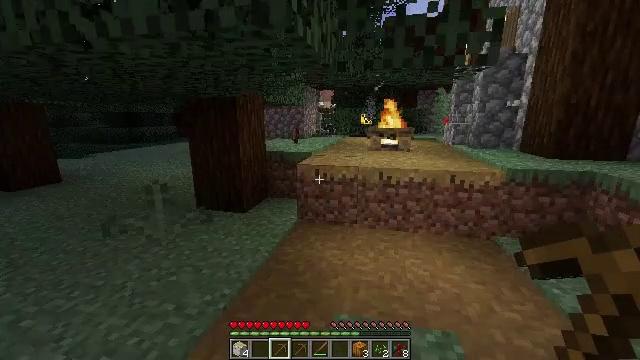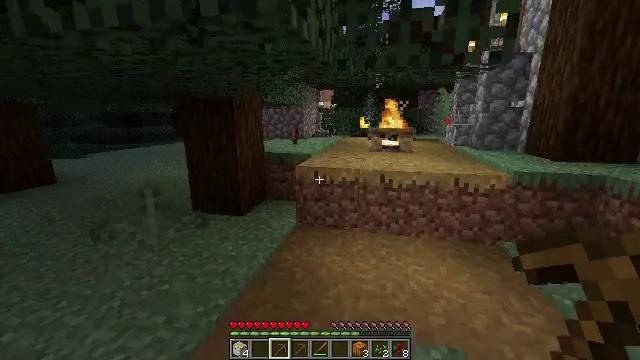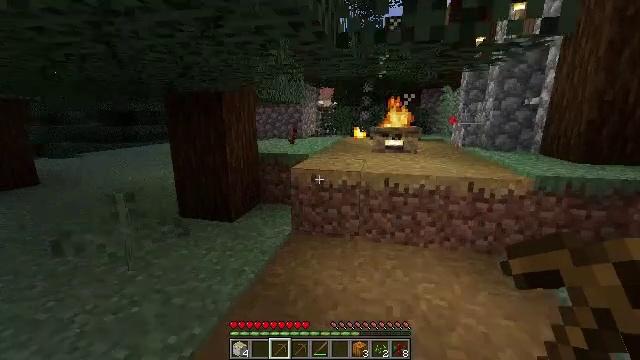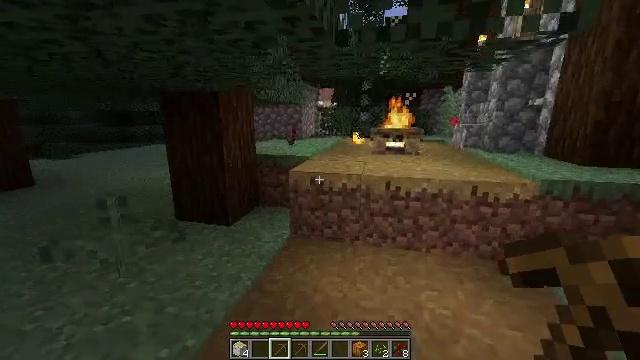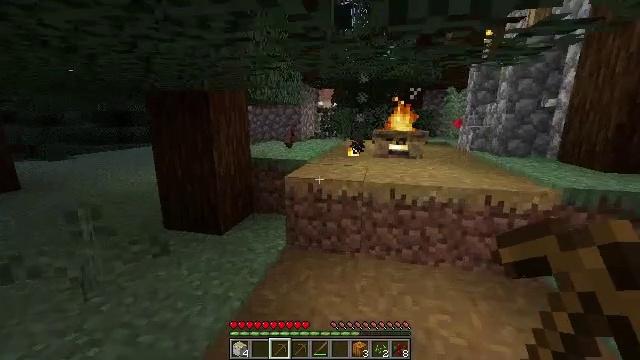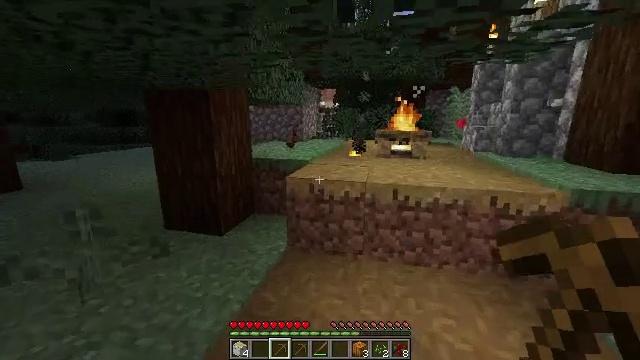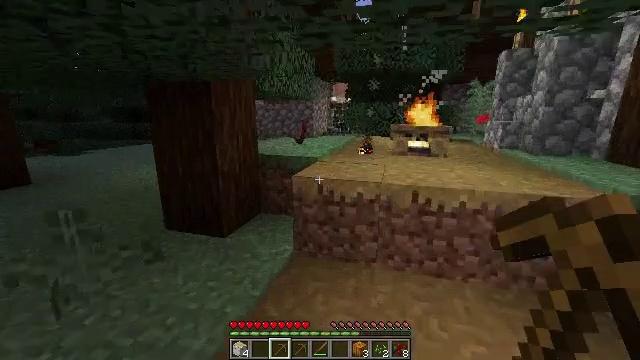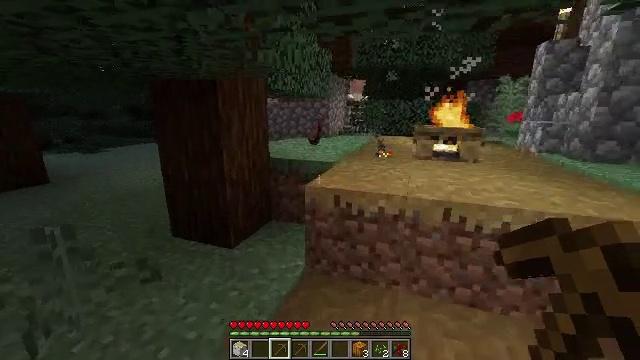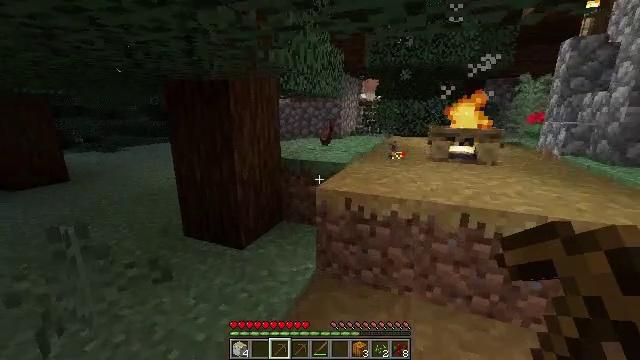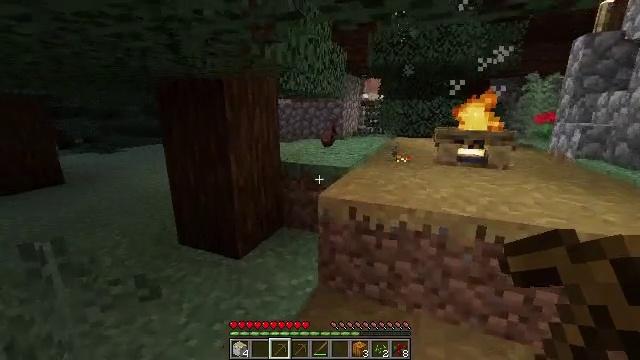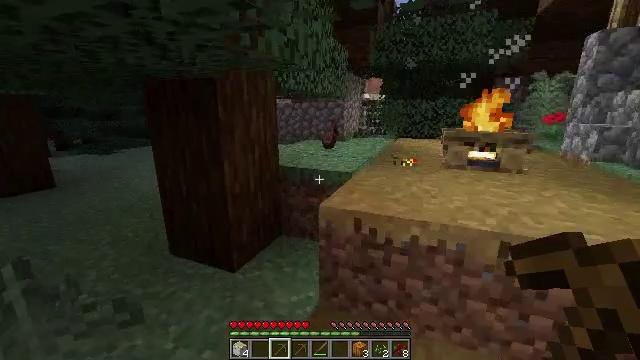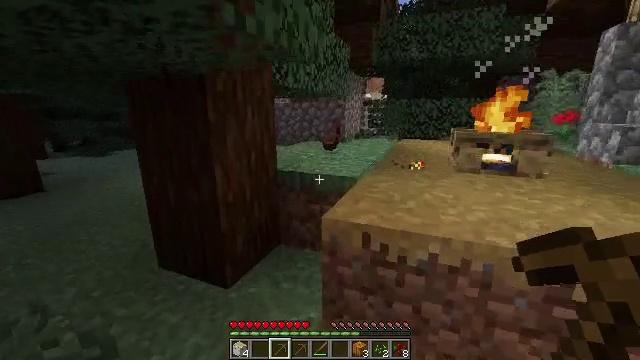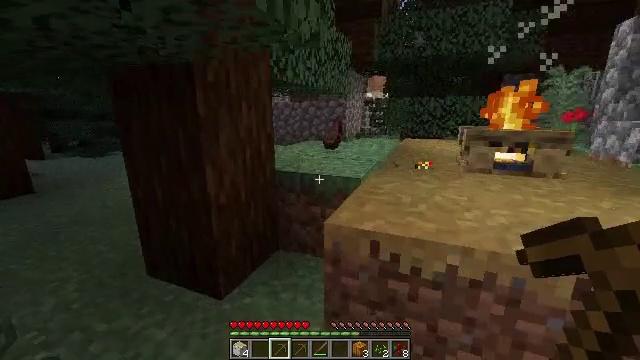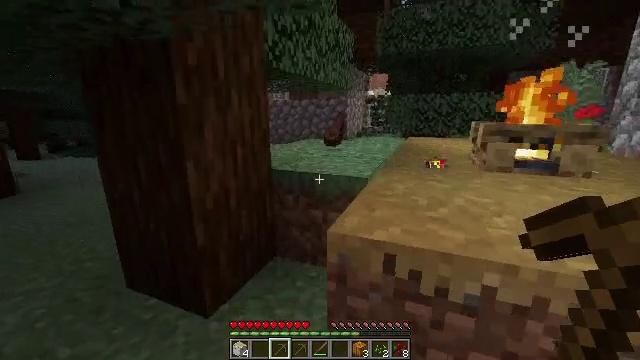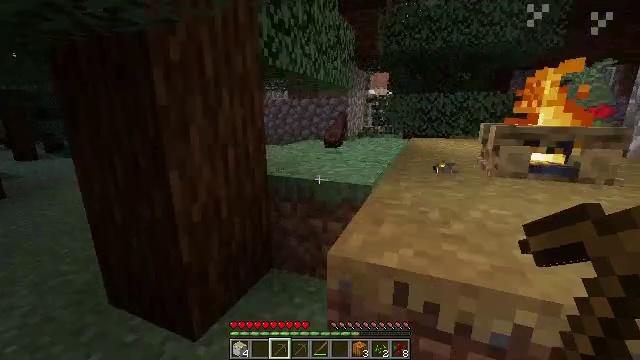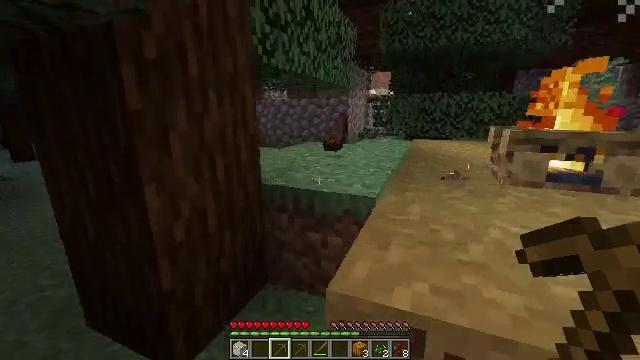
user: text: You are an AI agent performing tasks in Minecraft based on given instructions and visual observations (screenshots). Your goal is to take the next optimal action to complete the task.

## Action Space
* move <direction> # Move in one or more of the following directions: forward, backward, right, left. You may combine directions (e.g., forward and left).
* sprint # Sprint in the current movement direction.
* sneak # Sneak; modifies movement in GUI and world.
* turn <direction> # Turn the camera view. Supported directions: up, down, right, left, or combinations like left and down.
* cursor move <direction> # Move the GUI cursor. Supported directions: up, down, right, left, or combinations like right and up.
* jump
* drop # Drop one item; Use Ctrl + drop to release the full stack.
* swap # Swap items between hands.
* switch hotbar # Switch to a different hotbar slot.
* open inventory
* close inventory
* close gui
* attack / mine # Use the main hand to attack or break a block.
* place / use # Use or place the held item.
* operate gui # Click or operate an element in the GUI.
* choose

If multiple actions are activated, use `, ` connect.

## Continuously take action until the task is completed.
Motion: motion action
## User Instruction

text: Collect spruce leaves for landscaping.
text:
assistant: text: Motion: move forward
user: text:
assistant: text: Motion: move forward
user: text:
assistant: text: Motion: move forward
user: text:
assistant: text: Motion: move forward
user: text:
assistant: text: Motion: move forward
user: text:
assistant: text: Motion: move forward, turn left
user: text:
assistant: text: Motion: move forward, turn left
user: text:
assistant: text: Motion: move forward, turn left
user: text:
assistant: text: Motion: move forward
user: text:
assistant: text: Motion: move forward
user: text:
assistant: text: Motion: move forward
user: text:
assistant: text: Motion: move forward
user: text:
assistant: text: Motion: move forward
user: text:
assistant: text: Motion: move forward
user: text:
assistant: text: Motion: move forward
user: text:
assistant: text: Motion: move forward
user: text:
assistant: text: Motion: move forward
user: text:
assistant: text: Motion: move forward
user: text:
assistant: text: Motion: move forward
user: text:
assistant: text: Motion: move forward
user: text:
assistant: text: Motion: move forward
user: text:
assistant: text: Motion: move forward
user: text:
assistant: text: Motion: move forward
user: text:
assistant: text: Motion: move forward
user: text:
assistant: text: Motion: move forward
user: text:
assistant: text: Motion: move forward
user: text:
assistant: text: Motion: move forward, turn right
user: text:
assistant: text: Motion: move forward, turn right and up
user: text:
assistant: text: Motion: move forward, turn right
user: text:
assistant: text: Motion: move forward, turn right